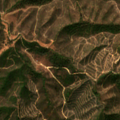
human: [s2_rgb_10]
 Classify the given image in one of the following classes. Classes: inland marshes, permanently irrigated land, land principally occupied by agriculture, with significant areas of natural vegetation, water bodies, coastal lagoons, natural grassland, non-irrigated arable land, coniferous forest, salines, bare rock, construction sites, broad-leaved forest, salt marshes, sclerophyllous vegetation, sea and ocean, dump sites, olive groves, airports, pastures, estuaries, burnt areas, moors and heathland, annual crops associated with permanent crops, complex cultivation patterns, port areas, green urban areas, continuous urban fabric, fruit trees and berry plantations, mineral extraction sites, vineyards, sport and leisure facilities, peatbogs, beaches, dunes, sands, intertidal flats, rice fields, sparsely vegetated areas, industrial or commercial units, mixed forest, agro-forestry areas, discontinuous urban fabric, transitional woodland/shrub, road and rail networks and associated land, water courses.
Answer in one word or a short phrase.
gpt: broad-leaved forest, sclerophyllous vegetation, transitional woodland/shrub